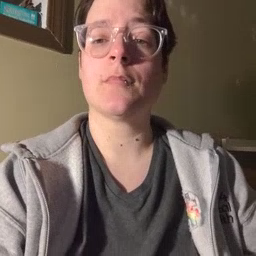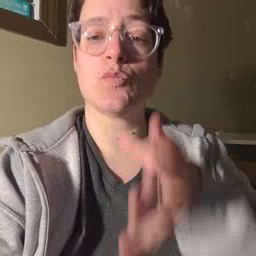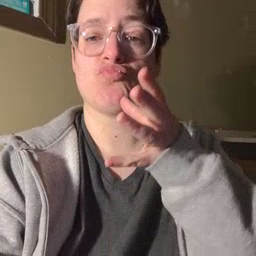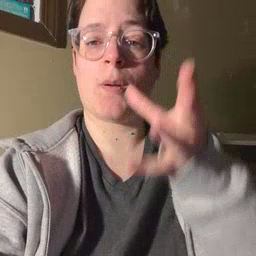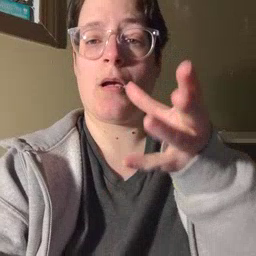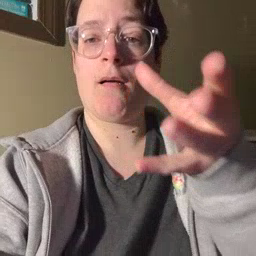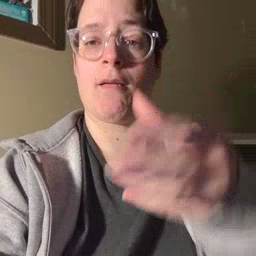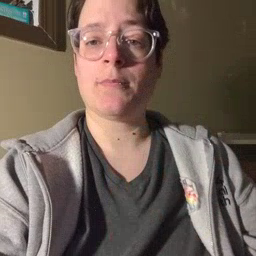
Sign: grandma